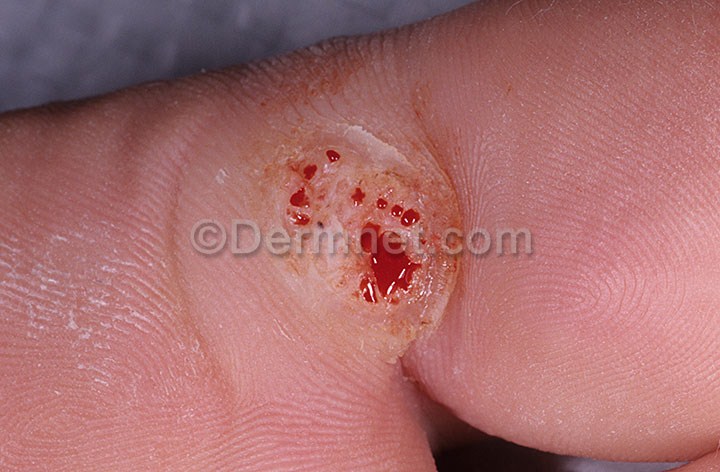
Disease: Warts Molluscum and other Viral Infections